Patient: sex M, age 46
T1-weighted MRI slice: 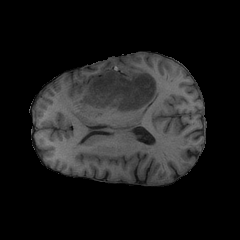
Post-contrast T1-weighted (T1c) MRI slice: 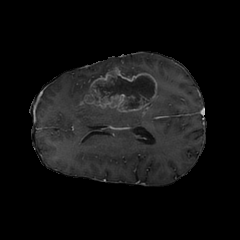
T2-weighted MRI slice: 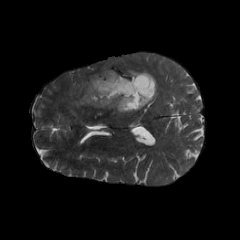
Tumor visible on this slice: yes
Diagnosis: Glioblastoma, IDH-wildtype
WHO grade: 4